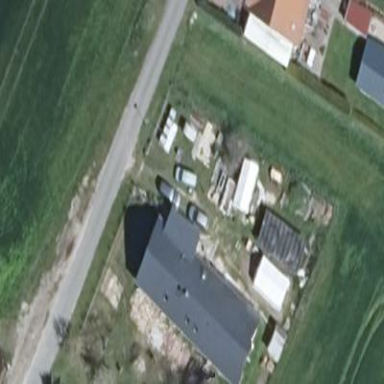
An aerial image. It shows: House with flat grey roof.